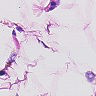
Metastatic tissue present: no